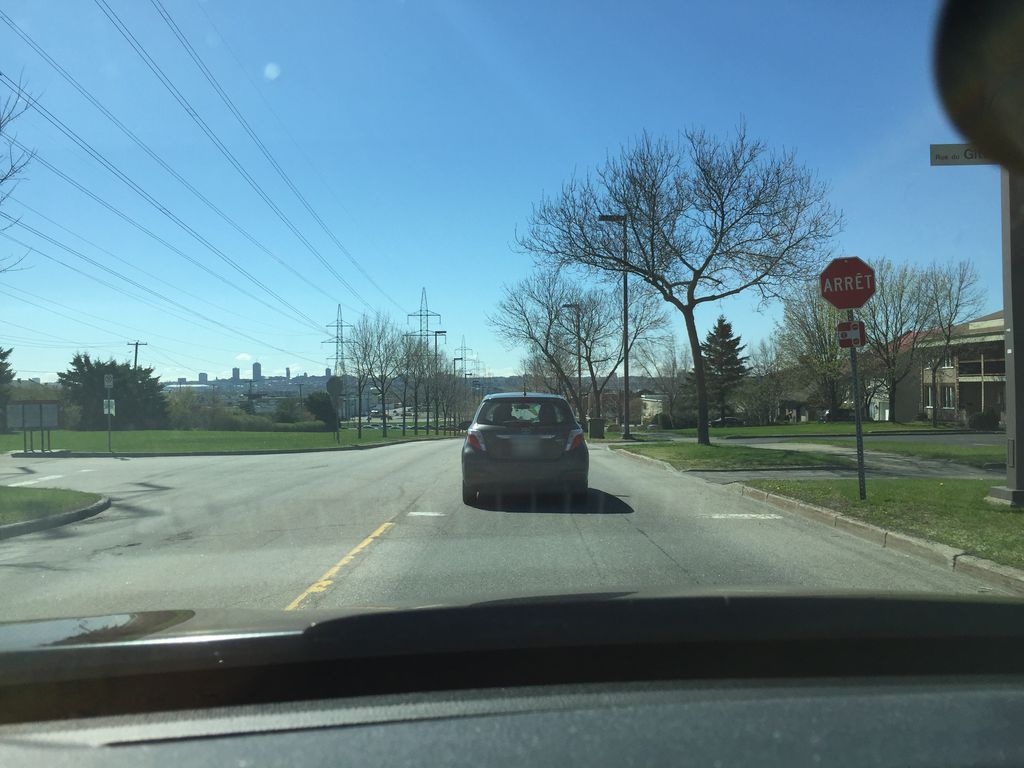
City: quebec_city